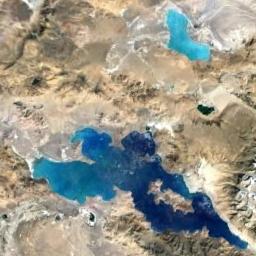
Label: lake